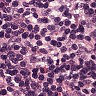
Metastatic tissue present: no